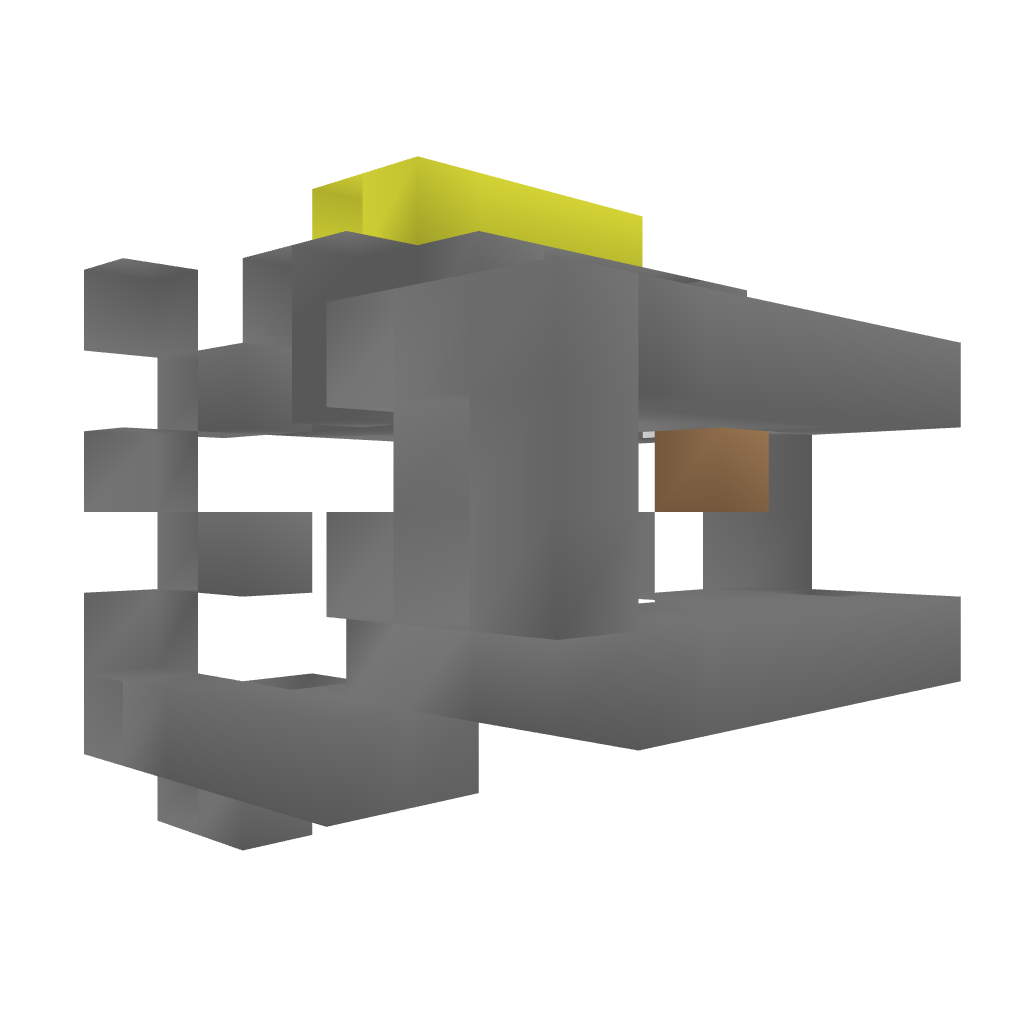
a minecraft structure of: Chicken Farm+Cooker #2 bad low quality